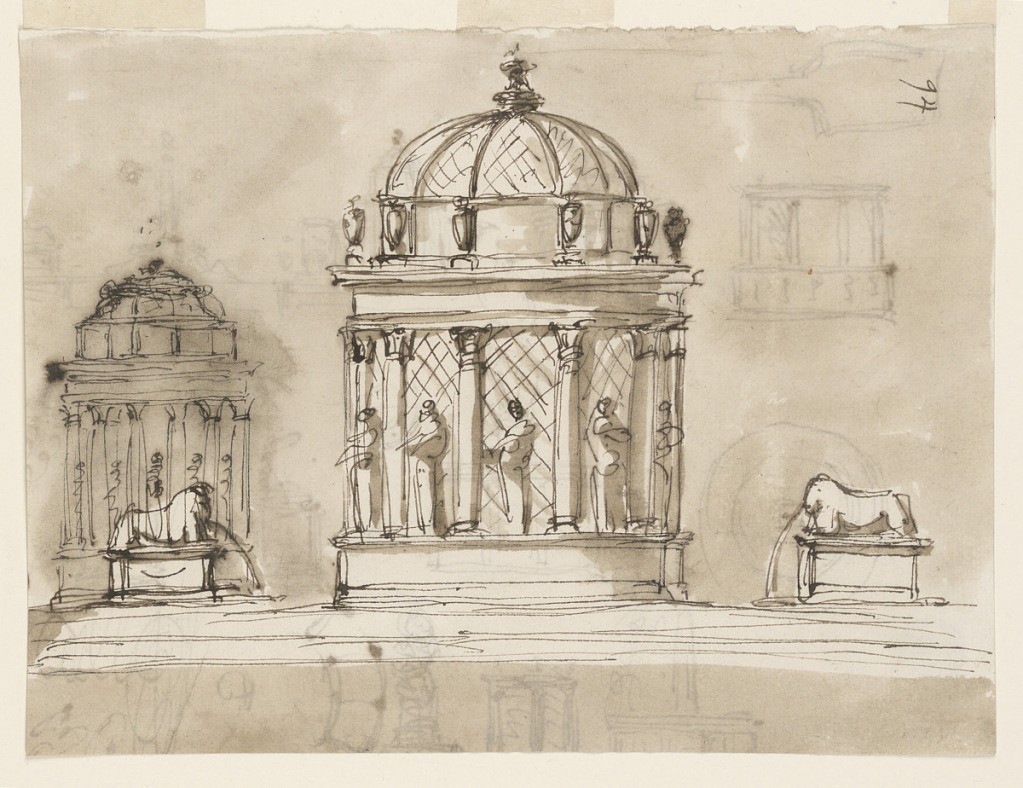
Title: Fountains
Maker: Giuseppe Barberi, Italian, 1746–1809
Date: ca. 1795
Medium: Pen and brown ink, brush and brown wash on off-white laid paper
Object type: Drawing
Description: A circular pavilion stands in the center of the basin into which water pours from the mouths of two lions upon pedestals. The wall of the pavilion consists of trellis work and statues standing upon a dado between the columns. The lion, left, is drawn over part of preparatory sketch of the pavilion. The background is colored. On verso: top row, left: a sketch resembling a spade. Second row: sketch for a colonnade and two sketches of pavilions (probably cafeauses). A fountain with a column and two figures, recumbent, beside it. Part of a lion upon a pedestal. Third row: two plans. A colonnade above which a statue of Hercules rises. Two sketches for the pedestal and the colonnade. Bottom row: an obelisk rising from a colonnade. A colonnade. A figure. Part of a plan. Some writing in ink, vertically: "Sige", ibn the upper right corner: "Per que…" "Dirò due cose (?)."